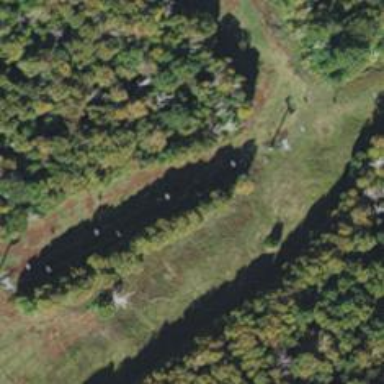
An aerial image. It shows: Woodland area covered with trees.